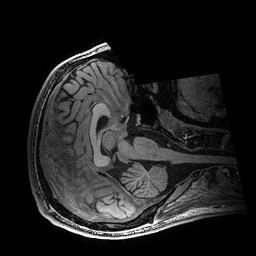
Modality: T1w
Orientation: axial
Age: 23
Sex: male
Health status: healthy